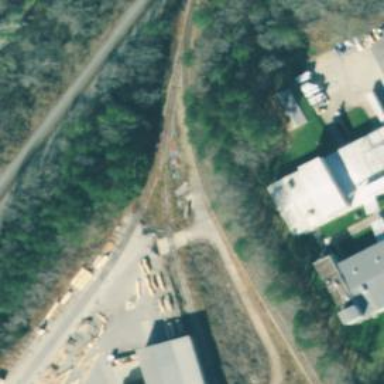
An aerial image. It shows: Railway spur service.